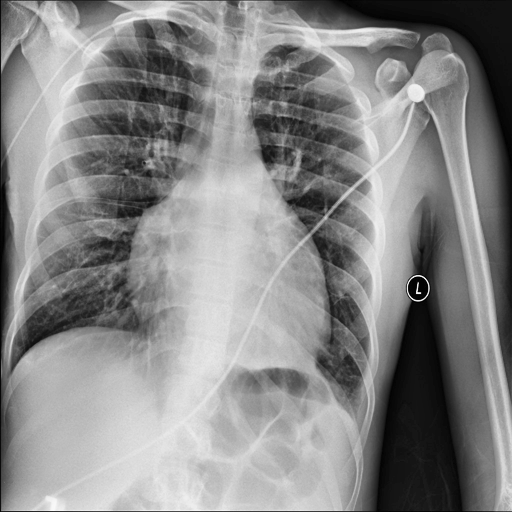
Finding: NORMAL